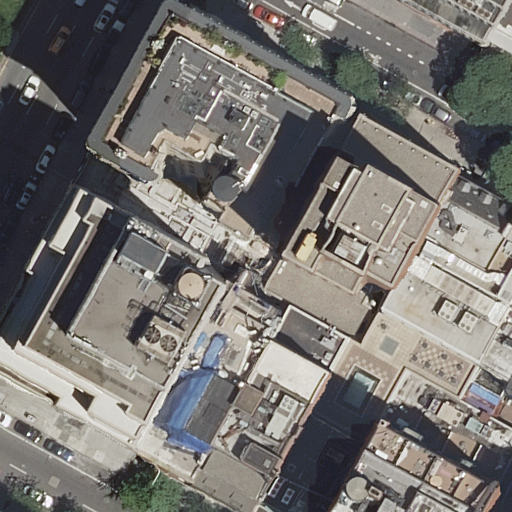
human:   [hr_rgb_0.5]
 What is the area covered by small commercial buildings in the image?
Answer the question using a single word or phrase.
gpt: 0m2

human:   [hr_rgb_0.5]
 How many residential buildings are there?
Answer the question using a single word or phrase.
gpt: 15

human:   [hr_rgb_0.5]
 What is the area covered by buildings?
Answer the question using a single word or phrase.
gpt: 6916m2

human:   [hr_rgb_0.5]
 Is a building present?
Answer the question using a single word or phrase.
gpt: yes

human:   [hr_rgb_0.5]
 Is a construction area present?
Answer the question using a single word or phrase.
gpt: no

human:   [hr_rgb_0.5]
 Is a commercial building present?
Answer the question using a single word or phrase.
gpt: yes

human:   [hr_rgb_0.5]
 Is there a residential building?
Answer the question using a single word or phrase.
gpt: yes

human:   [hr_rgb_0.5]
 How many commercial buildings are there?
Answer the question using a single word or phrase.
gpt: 1

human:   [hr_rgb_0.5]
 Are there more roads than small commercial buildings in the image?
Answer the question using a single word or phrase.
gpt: yes

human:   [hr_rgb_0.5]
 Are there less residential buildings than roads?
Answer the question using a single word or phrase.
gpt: no

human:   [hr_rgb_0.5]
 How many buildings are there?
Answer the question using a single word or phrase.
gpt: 16

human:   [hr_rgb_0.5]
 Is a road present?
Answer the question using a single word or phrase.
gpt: yes

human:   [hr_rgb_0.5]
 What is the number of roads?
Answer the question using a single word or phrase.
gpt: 3

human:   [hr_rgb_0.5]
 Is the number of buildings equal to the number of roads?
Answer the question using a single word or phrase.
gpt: no

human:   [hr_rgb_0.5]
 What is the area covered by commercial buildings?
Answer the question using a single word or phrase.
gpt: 0m2

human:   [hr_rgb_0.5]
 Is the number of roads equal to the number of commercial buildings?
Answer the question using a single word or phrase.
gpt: no

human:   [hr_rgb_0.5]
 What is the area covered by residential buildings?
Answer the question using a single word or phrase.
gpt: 6916m2

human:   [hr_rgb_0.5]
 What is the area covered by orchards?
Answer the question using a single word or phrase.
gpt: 0m2

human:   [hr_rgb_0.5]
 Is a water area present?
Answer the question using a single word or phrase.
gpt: no

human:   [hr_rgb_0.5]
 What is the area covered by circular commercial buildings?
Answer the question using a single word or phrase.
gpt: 0m2

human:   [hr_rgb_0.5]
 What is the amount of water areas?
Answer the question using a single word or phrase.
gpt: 0

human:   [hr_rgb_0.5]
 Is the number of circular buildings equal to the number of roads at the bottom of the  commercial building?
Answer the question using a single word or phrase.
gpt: yes

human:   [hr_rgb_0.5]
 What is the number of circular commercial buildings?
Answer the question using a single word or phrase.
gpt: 0

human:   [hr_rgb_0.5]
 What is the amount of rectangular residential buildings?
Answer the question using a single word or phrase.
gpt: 8

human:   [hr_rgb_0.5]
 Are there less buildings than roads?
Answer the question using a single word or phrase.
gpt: no

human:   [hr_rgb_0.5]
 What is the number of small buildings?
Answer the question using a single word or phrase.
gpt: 4

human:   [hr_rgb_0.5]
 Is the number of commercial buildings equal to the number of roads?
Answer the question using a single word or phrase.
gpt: no

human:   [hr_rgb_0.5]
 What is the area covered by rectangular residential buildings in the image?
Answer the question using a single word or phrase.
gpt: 1513m2

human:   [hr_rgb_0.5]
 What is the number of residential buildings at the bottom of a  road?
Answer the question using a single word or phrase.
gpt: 12

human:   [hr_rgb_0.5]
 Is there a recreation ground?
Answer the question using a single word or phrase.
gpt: no

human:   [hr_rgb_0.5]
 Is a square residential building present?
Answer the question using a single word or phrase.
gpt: no

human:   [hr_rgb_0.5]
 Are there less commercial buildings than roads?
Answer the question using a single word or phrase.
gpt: yes

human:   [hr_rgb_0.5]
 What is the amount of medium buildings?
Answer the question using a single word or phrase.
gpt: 5

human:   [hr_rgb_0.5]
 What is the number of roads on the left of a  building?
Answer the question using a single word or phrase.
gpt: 2

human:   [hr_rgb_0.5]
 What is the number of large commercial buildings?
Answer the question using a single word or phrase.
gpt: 0

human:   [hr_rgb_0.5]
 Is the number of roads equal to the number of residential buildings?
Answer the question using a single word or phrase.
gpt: no

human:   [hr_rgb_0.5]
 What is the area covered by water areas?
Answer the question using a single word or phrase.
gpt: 0m2

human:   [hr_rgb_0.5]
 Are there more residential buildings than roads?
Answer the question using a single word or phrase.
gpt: yes

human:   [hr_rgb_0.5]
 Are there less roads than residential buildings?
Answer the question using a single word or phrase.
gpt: yes

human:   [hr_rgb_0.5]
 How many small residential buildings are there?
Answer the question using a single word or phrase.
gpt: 3

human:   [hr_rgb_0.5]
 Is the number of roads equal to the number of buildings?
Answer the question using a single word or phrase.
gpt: no

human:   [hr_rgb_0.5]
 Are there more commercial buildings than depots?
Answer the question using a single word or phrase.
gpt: yes

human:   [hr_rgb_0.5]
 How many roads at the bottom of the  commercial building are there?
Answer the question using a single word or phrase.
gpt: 0

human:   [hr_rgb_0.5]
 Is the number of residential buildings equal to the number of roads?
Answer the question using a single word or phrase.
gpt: no

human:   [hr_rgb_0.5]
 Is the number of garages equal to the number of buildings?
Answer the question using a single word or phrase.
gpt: no

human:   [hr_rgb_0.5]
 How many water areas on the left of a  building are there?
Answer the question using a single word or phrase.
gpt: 0

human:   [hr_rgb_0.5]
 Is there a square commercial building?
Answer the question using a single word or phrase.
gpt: no

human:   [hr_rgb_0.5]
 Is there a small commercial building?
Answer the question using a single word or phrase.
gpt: yes

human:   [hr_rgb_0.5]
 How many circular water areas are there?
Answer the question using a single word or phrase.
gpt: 0

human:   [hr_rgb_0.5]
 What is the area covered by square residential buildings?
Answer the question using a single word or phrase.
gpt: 0m2

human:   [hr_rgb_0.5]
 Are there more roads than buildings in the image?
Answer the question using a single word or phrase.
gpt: no

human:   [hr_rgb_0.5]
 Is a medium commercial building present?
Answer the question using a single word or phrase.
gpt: no

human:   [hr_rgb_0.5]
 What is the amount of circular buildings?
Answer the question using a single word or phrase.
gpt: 0

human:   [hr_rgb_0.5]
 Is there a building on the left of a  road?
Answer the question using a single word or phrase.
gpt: yes

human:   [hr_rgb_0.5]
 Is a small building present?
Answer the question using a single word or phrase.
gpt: yes

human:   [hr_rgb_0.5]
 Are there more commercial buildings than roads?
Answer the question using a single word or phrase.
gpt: no

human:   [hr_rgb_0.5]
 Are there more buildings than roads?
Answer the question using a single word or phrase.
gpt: yes

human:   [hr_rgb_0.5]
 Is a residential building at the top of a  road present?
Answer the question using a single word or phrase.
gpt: yes

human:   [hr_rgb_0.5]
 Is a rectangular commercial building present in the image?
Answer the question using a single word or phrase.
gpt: yes

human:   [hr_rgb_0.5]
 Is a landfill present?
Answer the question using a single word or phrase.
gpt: no

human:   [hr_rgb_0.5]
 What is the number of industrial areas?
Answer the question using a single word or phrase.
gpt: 0

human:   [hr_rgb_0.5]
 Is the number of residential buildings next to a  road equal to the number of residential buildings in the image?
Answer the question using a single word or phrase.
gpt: yes

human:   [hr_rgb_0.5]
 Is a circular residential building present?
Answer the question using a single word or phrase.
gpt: no

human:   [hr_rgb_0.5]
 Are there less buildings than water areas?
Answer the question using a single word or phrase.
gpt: no